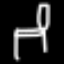
Label: chair